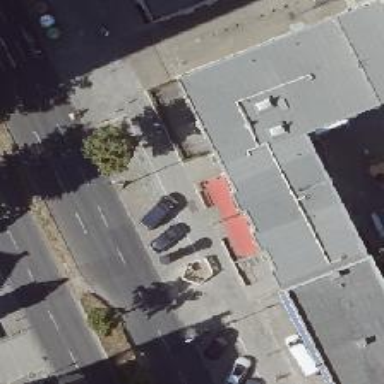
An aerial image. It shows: Fast food establishment.